Field crop: maize
Growth stage: 1
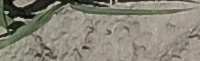
Species: sorghum